You are looking at the unprocessed time series of a bearing vibration snapshot. Diagnose the bearing from this image, choosing from: normal, inner_race, outer_race, ball.
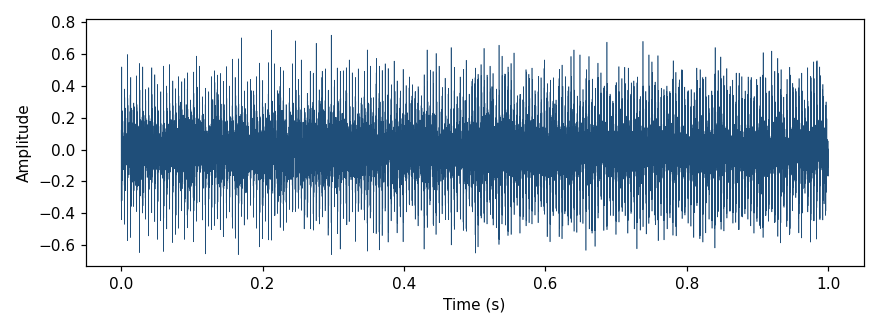
Answer: outer_race